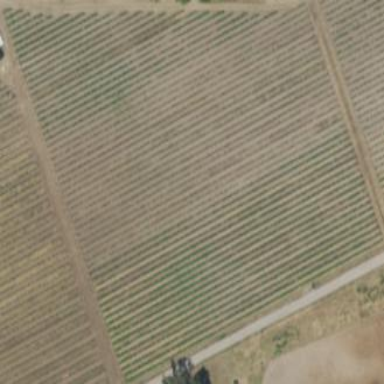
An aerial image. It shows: Vineyard with grape crops.